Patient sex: F
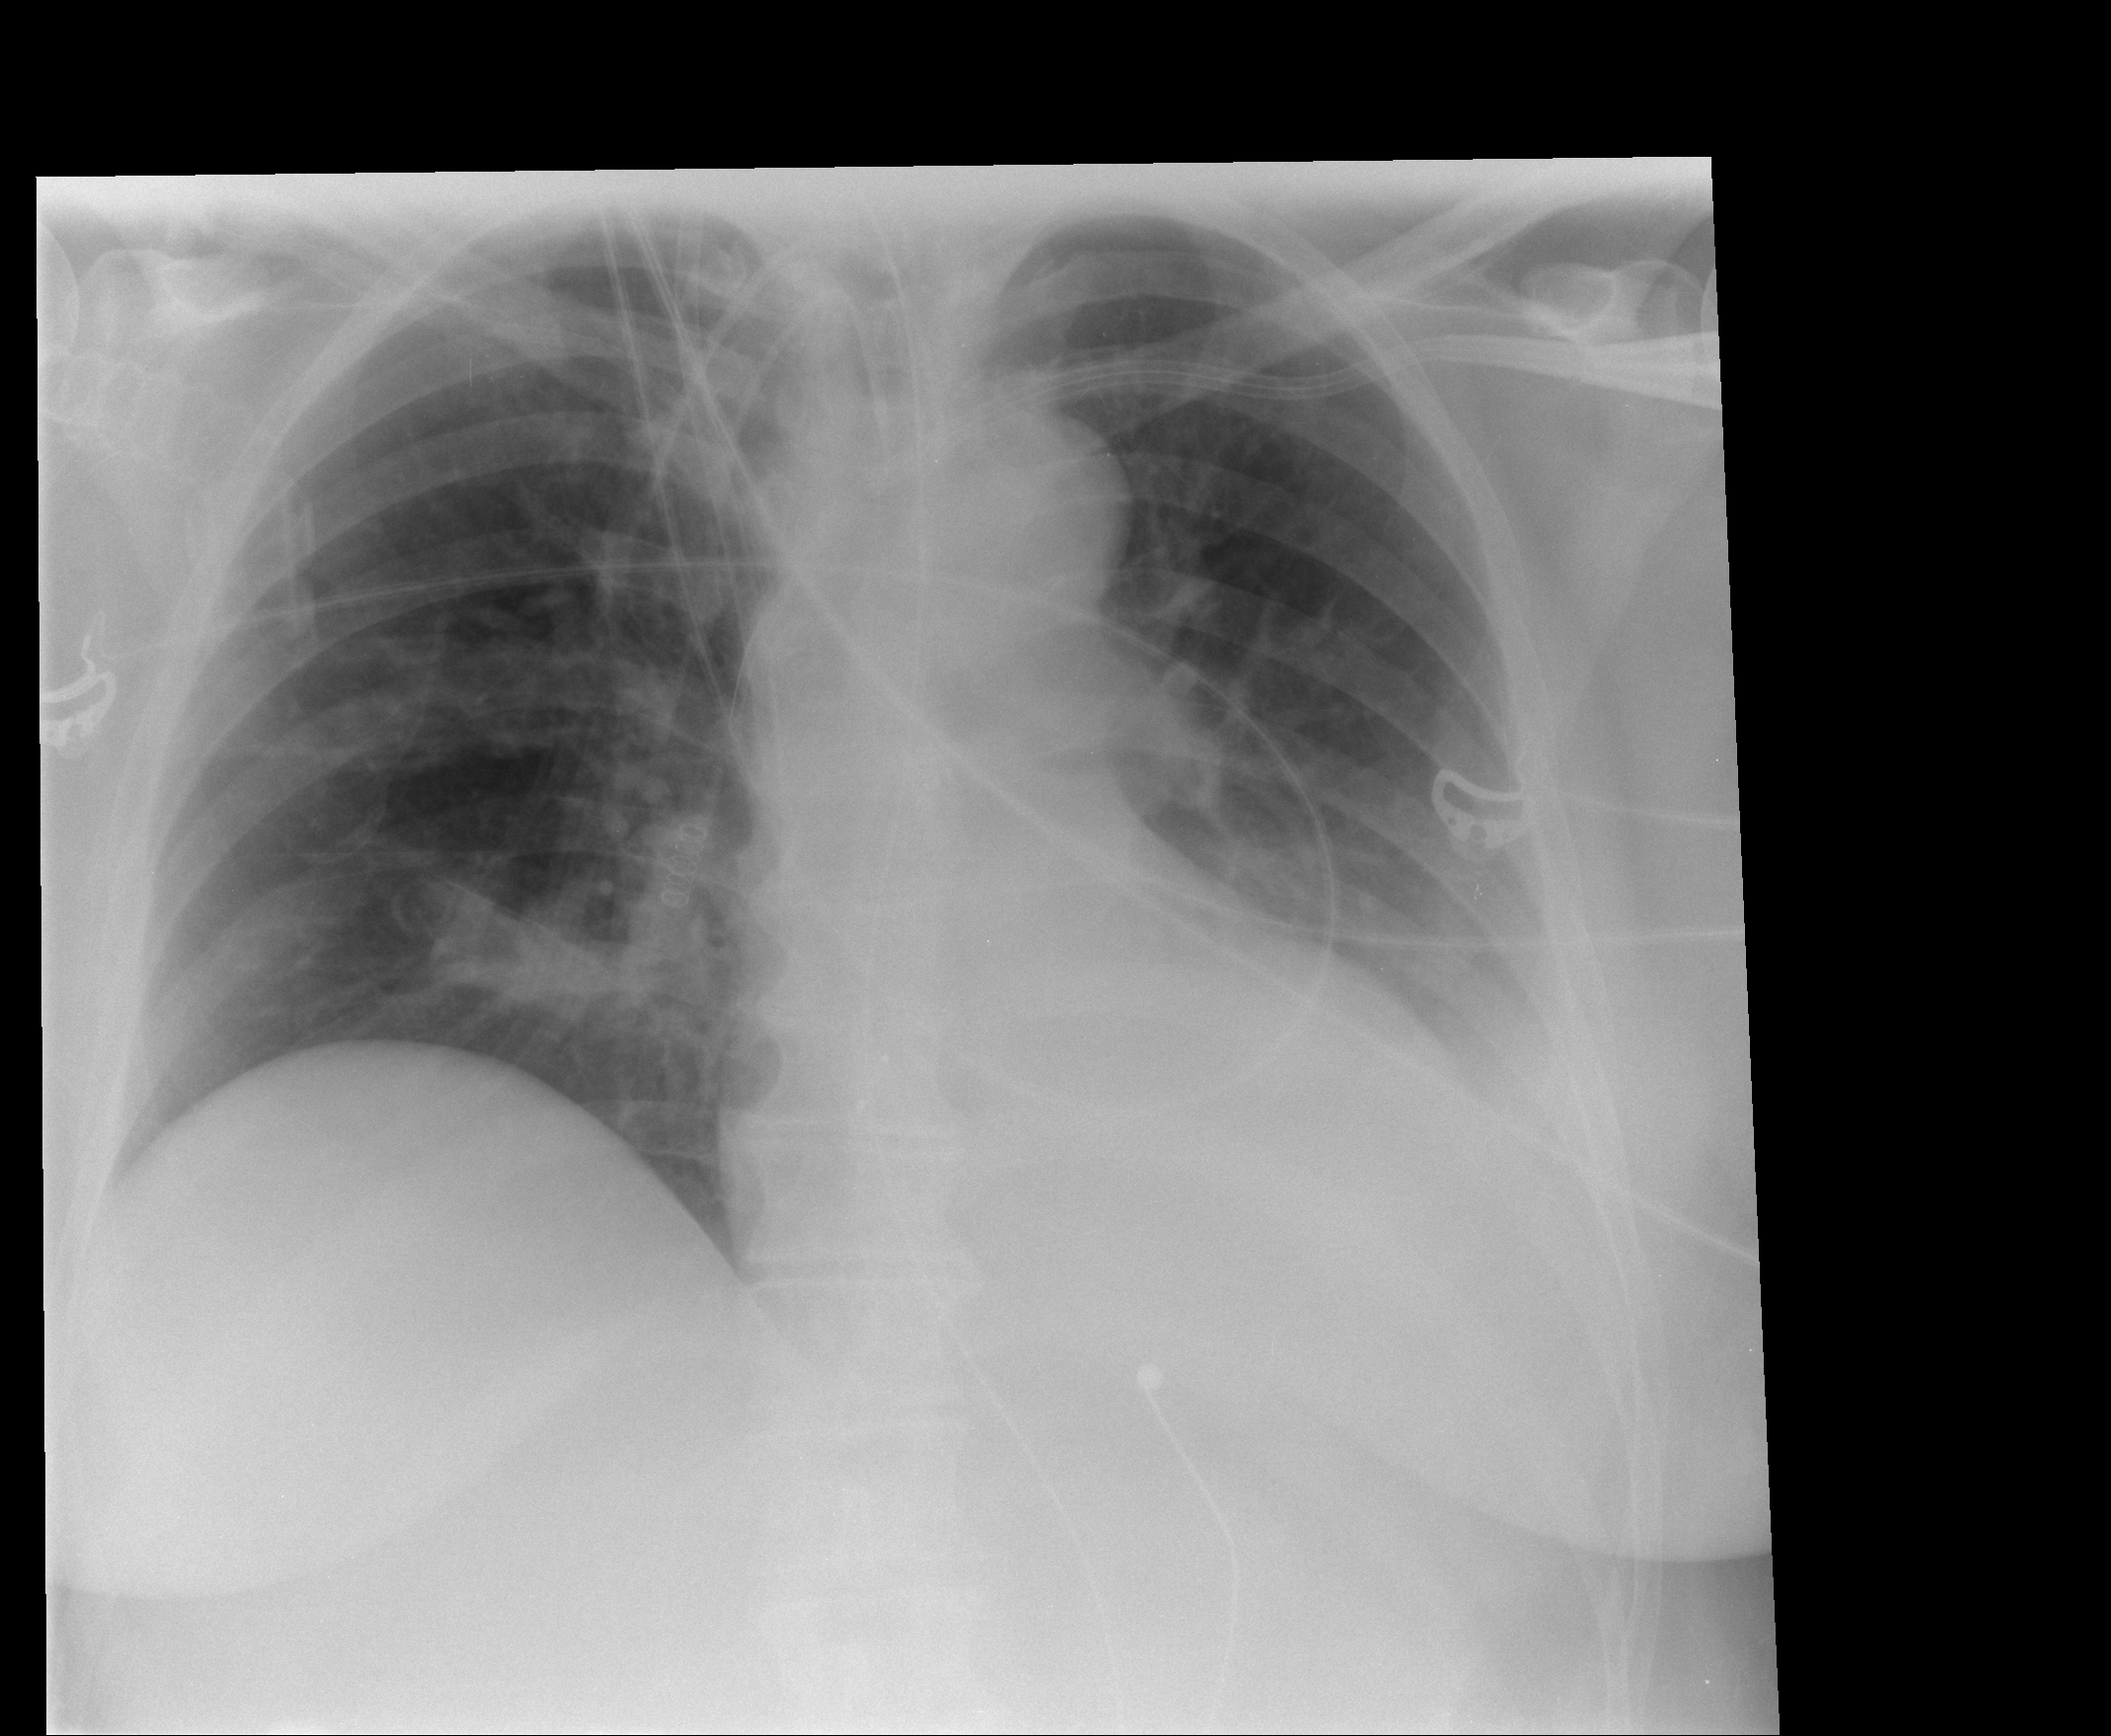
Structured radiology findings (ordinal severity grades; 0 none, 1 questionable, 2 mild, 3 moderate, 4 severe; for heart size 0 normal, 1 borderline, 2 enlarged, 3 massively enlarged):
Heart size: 1
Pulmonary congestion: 2
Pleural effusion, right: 0
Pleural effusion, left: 2
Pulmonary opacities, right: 1
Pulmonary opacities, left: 1
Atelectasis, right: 2
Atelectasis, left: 2